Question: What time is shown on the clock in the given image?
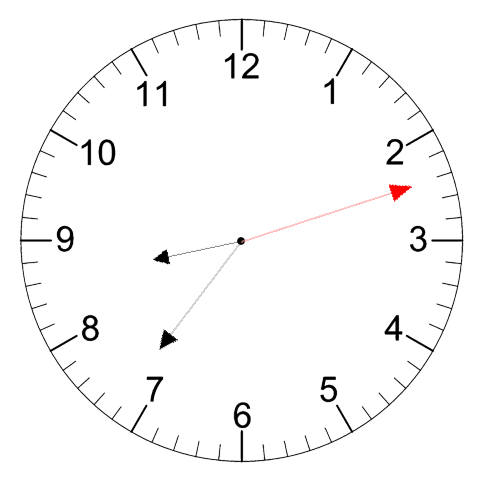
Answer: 08:36:12